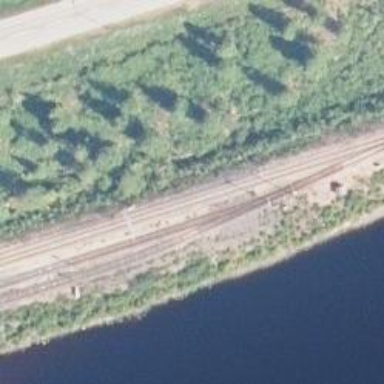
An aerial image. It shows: Rail siding with electrified contact lines.